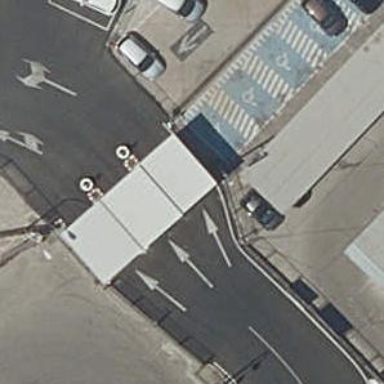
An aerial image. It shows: Lift gate barrier.